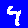
Digit: 4